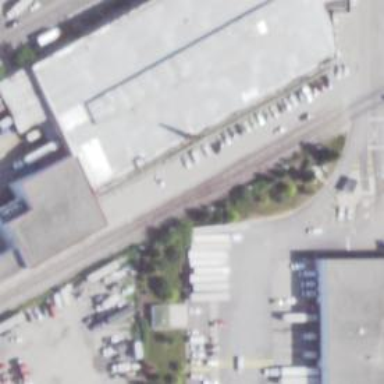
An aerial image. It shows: Rail spur service.